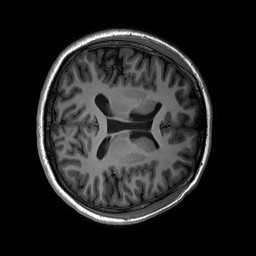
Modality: T1w
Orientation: axial
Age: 22
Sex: female
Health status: healthy
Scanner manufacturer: siemens
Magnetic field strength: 3 T
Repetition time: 2.3 s
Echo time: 0.00236 s